Interaction volume radius: 5 \u00c5
Interaction volume height: 15 \u00c5
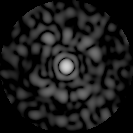
Disorder parameter: 0.817